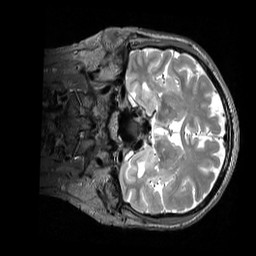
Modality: T2w
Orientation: coronal
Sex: male
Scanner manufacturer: siemens
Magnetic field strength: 3 T
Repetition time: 3.2 s
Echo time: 0.409 s